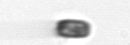
Label: Thalassiosira